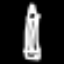
Label: pencil